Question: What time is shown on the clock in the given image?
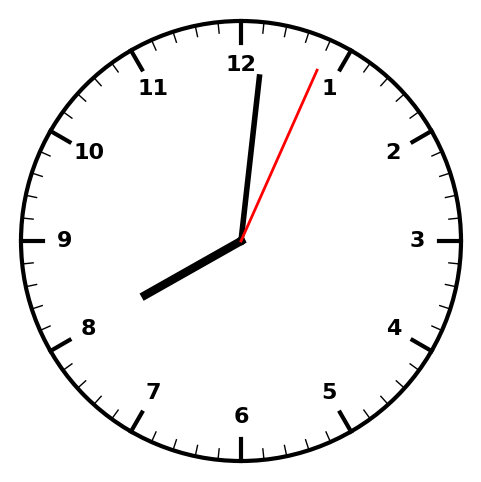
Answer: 08:01:04